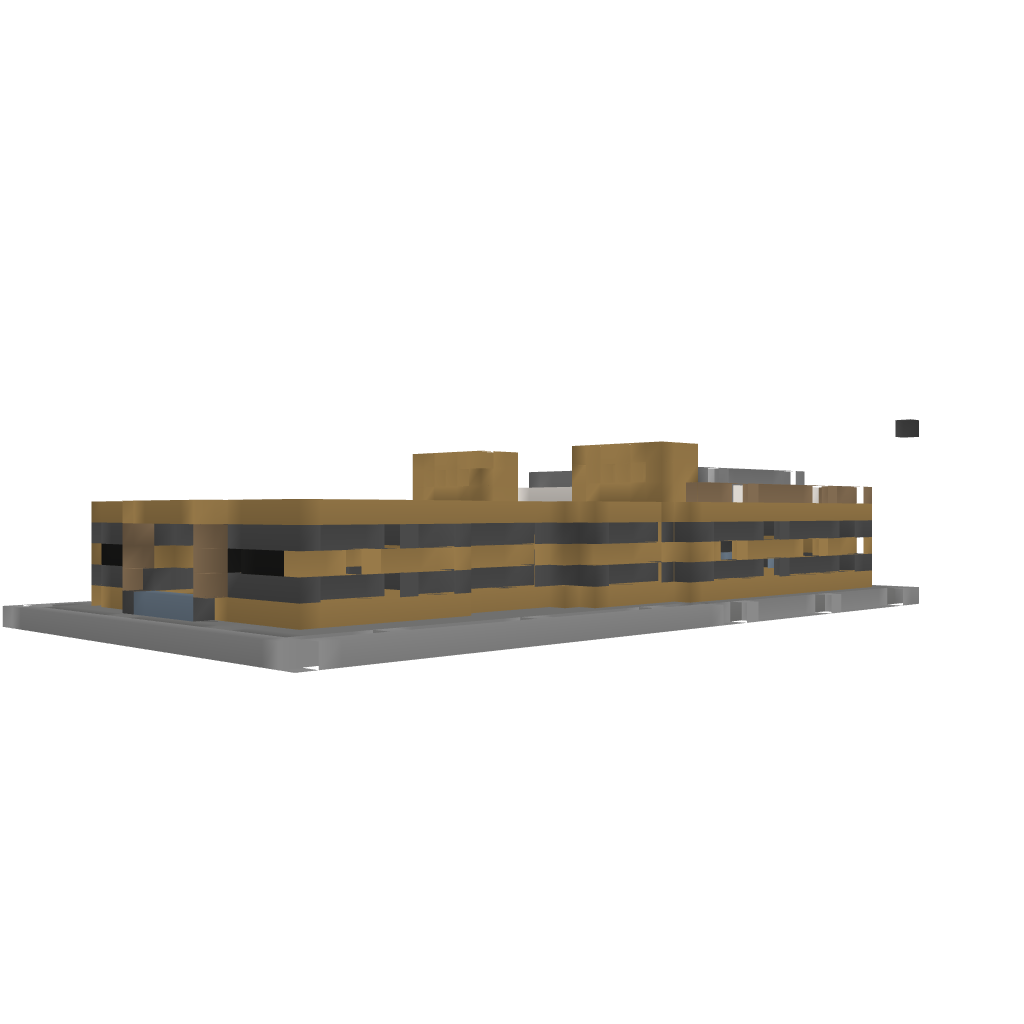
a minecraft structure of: Mini Mansion